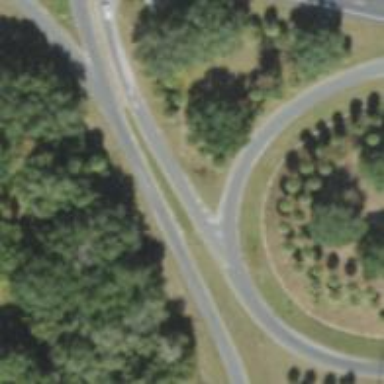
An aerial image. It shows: Trunk link highway.